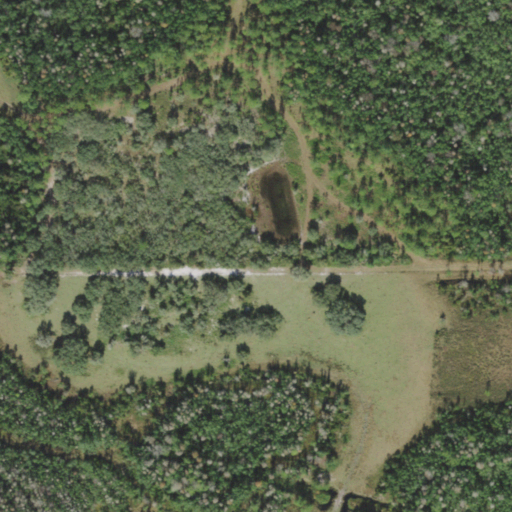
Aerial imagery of ridge(s) in Florida named Rattlesnake Ridge containing woody wetlands, pasture, evergreen forest, and shrub